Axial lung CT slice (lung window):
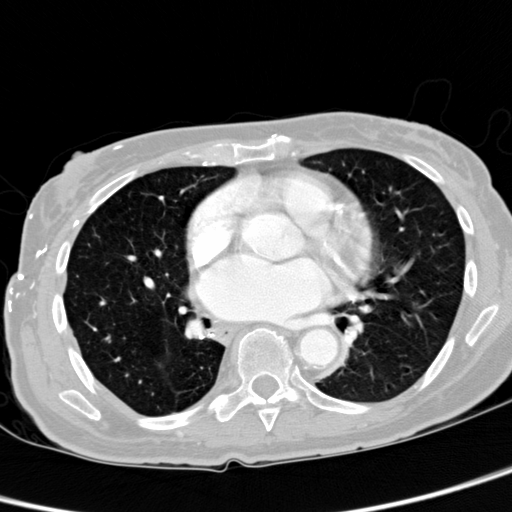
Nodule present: no